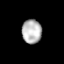
Tissue: prostate
Cell type: T cells
Senescence score: 0.34
Nuclear area (px): 462
Mean DAPI intensity: 182.946